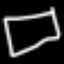
Label: square